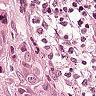
Metastatic tissue present: yes